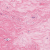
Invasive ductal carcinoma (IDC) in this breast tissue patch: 0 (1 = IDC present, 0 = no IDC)